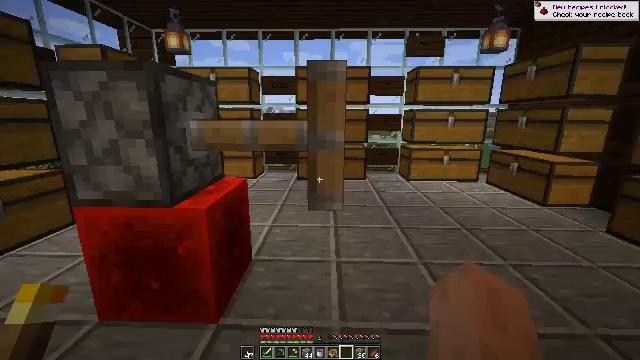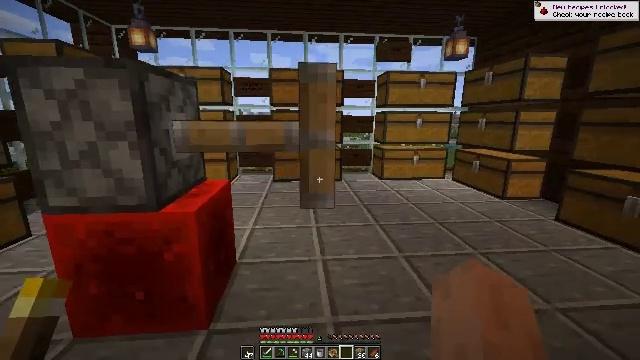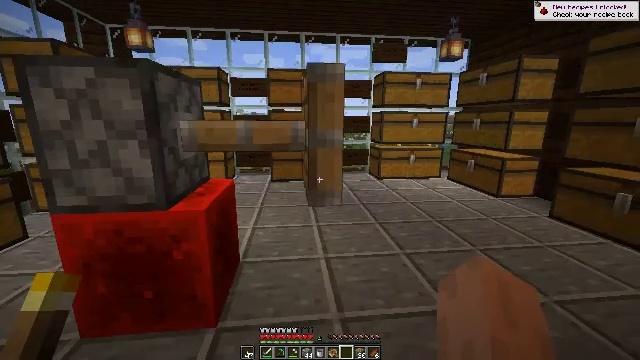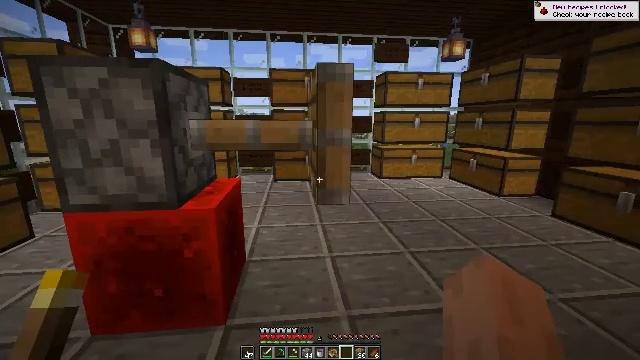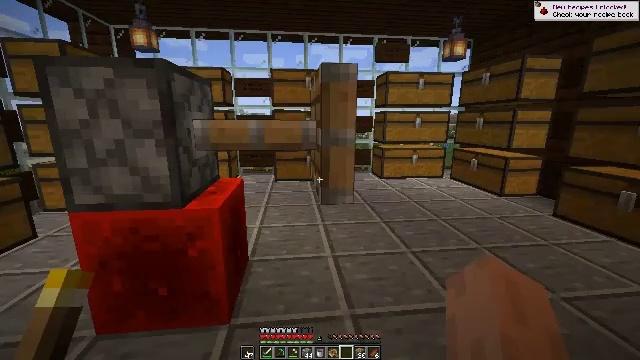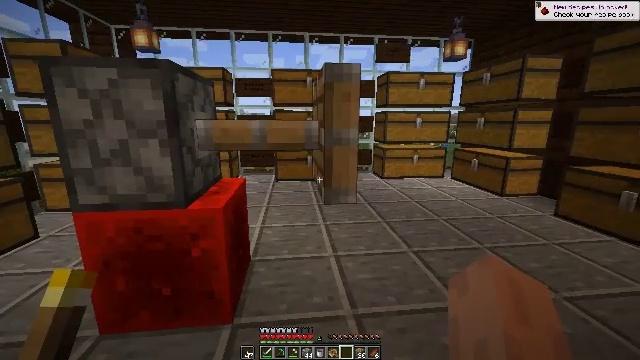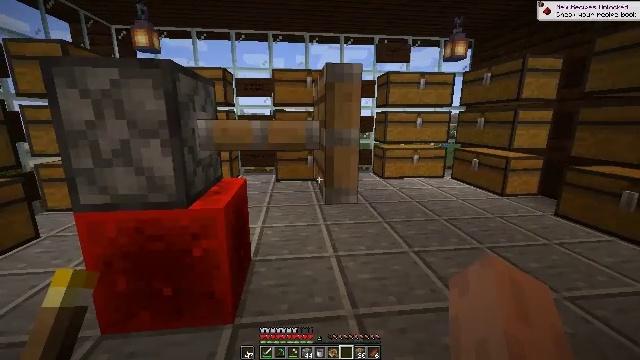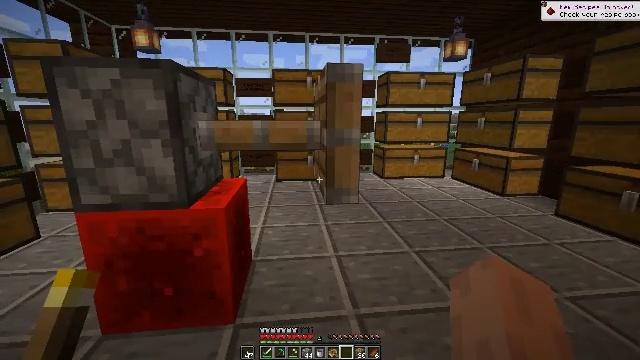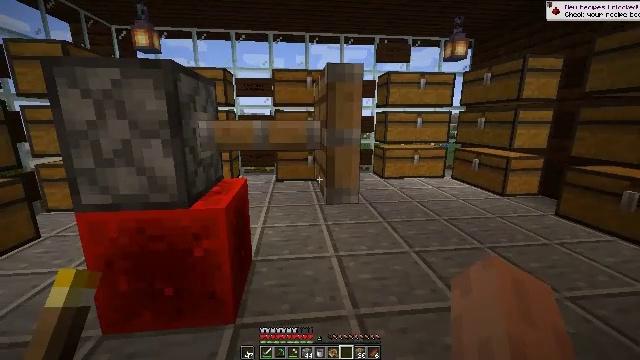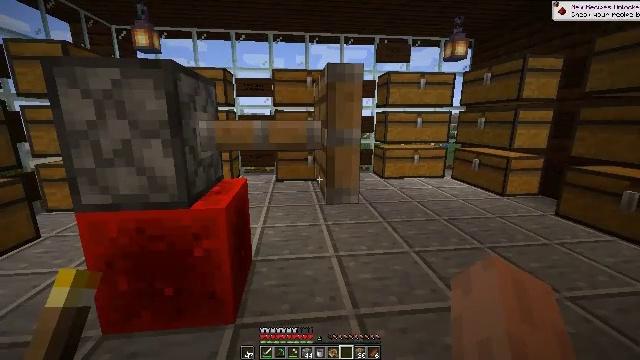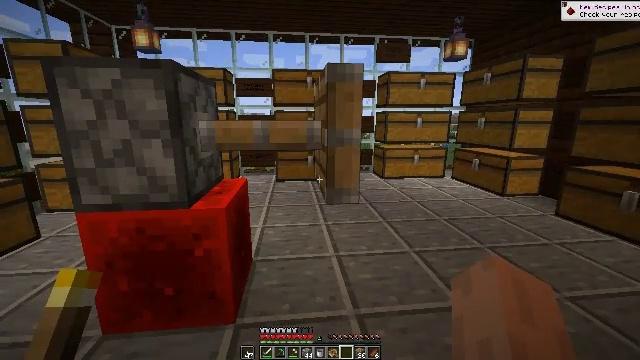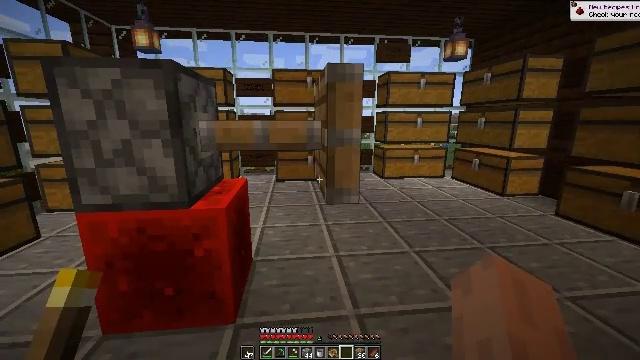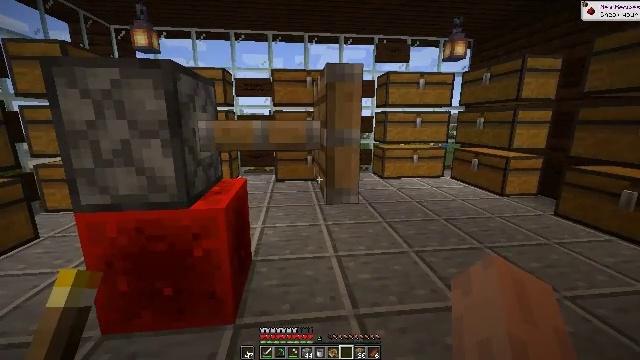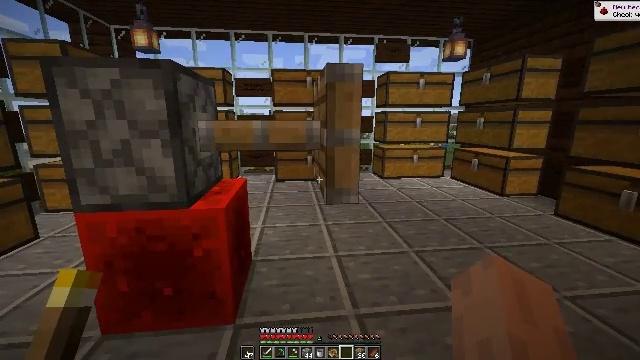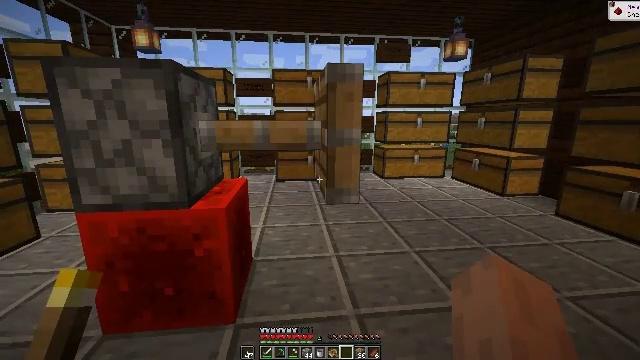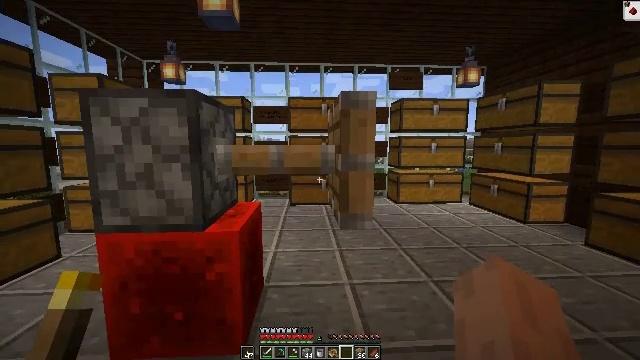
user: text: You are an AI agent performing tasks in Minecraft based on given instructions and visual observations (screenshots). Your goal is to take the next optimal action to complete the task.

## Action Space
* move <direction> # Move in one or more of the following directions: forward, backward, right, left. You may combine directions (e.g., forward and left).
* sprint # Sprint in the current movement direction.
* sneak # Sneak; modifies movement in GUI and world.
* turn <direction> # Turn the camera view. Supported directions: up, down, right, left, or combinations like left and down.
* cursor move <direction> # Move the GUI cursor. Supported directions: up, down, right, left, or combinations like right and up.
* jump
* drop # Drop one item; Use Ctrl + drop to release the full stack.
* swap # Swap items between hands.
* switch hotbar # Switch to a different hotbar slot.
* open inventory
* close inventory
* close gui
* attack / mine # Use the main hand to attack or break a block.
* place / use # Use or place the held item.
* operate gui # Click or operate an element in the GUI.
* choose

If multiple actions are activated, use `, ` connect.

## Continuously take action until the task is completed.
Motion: motion action
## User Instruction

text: Collect the redstone block.
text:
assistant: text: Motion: turn right
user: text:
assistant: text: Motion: turn right
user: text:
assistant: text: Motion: no_op
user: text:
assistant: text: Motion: no_op
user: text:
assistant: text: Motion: no_op
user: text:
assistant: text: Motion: no_op
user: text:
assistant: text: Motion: no_op
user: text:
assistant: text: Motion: no_op
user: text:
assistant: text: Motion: no_op
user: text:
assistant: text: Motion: no_op
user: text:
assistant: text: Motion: no_op
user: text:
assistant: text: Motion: no_op
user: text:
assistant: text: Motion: no_op
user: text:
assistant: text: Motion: no_op
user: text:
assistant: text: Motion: turn left and up
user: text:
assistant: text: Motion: no_op
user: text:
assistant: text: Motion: no_op
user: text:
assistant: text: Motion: no_op
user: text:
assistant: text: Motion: no_op
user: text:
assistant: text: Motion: no_op
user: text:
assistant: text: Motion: turn down
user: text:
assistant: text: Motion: turn left and down
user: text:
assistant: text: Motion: no_op
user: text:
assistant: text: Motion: switch to hotbar 3
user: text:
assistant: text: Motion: switch to hotbar 3
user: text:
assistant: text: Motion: switch to hotbar 3
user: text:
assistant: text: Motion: switch to hotbar 3
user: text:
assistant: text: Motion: switch to hotbar 3
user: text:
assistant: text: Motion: no_op
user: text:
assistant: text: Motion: no_op